Question: '''
require './app'
run Sinatra::Application
'''
'''
source 'http://rubygems.org'
gem 'heroku'
gem 'sinatra'
gem 'thin'
'''
'''
web: bundle exec rackup config.ru -p $PORT
'''
Here are my heroku logs
'''
2013-08-10T01:21:03.753984+00:00 app[web.1]: from /app/vendor/bundle/ruby/2.0.0/gems/rack-1.5.2/lib/rack/builder.rb:40:in 'parse_file'
2013-08-10T01:21:03.754180+00:00 app[web.1]: from /app/vendor/bundle/ruby/2.0.0/gems/rack-1.5.2/lib/rack/server.rb:250:in 'start'
2013-08-10T01:21:03.754180+00:00 app[web.1]: from /app/vendor/bundle/ruby/2.0.0/gems/rack-1.5.2/lib/rack/server.rb:141:in 'start'
2013-08-10T01:21:03.754180+00:00 app[web.1]: from /app/vendor/bundle/ruby/2.0.0/gems/rack-1.5.2/lib/rack/server.rb:199:in 'app'
2013-08-10T01:21:04.799863+00:00 heroku[web.1]: State changed from starting to crashed
2013-08-10T01:21:04.790161+00:00 heroku[web.1]: Process exited with status 1
2013-08-10T01:21:25.615653+00:00 heroku[router]: at=error code=H10 desc="App crashed" method=GET path=/ host=beer-voter.herokuapp.com fwd="98.173.1.66" dyno= connect= service= status=503 bytes=
2013-08-10T01:22:57.223684+00:00 heroku[router]: at=error code=H10 desc="App crashed" method=GET path=/ host=beer-voter.herokuapp.com fwd="98.173.1.66" dyno= connect= service= status=503 bytes=
2013-08-10T01:24:34.417907+00:00 heroku[api]: Starting process with command 'bundle exec rake db:migrate' by jgallardo720@gmail.com
2013-08-10T01:24:39.051510+00:00 heroku[run.1200]: Awaiting client
2013-08-10T01:24:39.073013+00:00 heroku[run.1200]: Starting process with command 'bundle exec rake db:migrate'
2013-08-10T01:24:41.746057+00:00 heroku[run.1200]: State changed from starting to up
2013-08-10T01:24:46.002914+00:00 heroku[run.1200]: Process exited with status 1
2013-08-10T01:24:46.018585+00:00 heroku[run.1200]: State changed from up to complete
2013-08-10T01:26:31.150052+00:00 heroku[router]: at=error code=H10 desc="App crashed" method=GET path=/ host=beer-voter.herokuapp.com fwd="98.173.1.66" dyno= connect= service= status=503 bytes=
2013-08-10T01:29:07.598813+00:00 heroku[web.1]: State changed from crashed to starting
2013-08-10T01:29:11.616194+00:00 heroku[web.1]: Starting process with command 'bundle exec rackup config.ru -p 26270'
2013-08-10T01:29:15.827320+00:00 app[web.1]: /app/config.ru:1:in 'require': cannot load such file -- ./app (LoadError)
2013-08-10T01:29:15.827320+00:00 app[web.1]: from /app/config.ru:1:in 'block in <main>'
2013-08-10T01:29:15.827320+00:00 app[web.1]: from /app/vendor/bundle/ruby/2.0.0/gems/rack-1.5.2/lib/rack/builder.rb:55:in 'instance_eval'
2013-08-10T01:29:15.827320+00:00 app[web.1]: from /app/config.ru:in 'new'
2013-08-10T01:29:15.827320+00:00 app[web.1]: from /app/config.ru:in '<main>'
2013-08-10T01:29:15.827320+00:00 app[web.1]: from /app/vendor/bundle/ruby/2.0.0/gems/rack-1.5.2/lib/rack/builder.rb:40:in 'parse_file'
2013-08-10T01:29:15.827320+00:00 app[web.1]: from /app/vendor/bundle/ruby/2.0.0/gems/rack-1.5.2/lib/rack/server.rb:277:in 'build_app_and_options_from_config'
2013-08-10T01:29:15.827320+00:00 app[web.1]: from /app/vendor/bundle/ruby/2.0.0/gems/rack-1.5.2/lib/rack/builder.rb:49:in 'new_from_string'
2013-08-10T01:29:15.827320+00:00 app[web.1]: from /app/vendor/bundle/ruby/2.0.0/gems/rack-1.5.2/lib/rack/builder.rb:55:in 'initialize'
2013-08-10T01:29:15.827320+00:00 app[web.1]: from /app/vendor/bundle/ruby/2.0.0/gems/rack-1.5.2/lib/rack/builder.rb:49:in 'eval'
2013-08-10T01:29:15.827512+00:00 app[web.1]: from /app/vendor/bundle/ruby/2.0.0/gems/rack-1.5.2/lib/rack/server.rb:199:in 'app'
2013-08-10T01:29:15.827512+00:00 app[web.1]: from /app/vendor/bundle/ruby/2.0.0/gems/rack-1.5.2/lib/rack/server.rb:314:in 'wrapped_app'
2013-08-10T01:29:15.827512+00:00 app[web.1]: from /app/vendor/bundle/ruby/2.0.0/gems/rack-1.5.2/lib/rack/server.rb:250:in 'start'
2013-08-10T01:29:15.827512+00:00 app[web.1]: from /app/vendor/bundle/ruby/2.0.0/gems/rack-1.5.2/lib/rack/server.rb:141:in 'start'
2013-08-10T01:29:15.827512+00:00 app[web.1]: from /app/vendor/bundle/ruby/2.0.0/bin/rackup:23:in 'load'
2013-08-10T01:29:15.827512+00:00 app[web.1]: from /app/vendor/bundle/ruby/2.0.0/gems/rack-1.5.2/bin/rackup:4:in '<top (required)>'
2013-08-10T01:29:15.827799+00:00 app[web.1]: from /app/vendor/bundle/ruby/2.0.0/bin/rackup:23:in '<main>'
2013-08-10T01:29:17.475127+00:00 heroku[web.1]: State changed from starting to crashed
2013-08-10T01:29:17.455240+00:00 heroku[web.1]: Process exited with status 1
2013-08-10T01:39:12.643653+00:00 heroku[web.1]: State changed from crashed to starting
2013-08-10T01:39:15.630798+00:00 heroku[web.1]: Starting process with command 'bundle exec rackup config.ru -p 26323'
2013-08-10T01:39:17.108286+00:00 app[web.1]: from /app/config.ru:1:in 'block in <main>'
2013-08-10T01:39:17.108286+00:00 app[web.1]: from /app/vendor/bundle/ruby/2.0.0/gems/rack-1.5.2/lib/rack/builder.rb:55:in 'instance_eval'
2013-08-10T01:39:17.108286+00:00 app[web.1]: from /app/vendor/bundle/ruby/2.0.0/gems/rack-1.5.2/lib/rack/builder.rb:55:in 'initialize'
2013-08-10T01:39:17.108286+00:00 app[web.1]: from /app/config.ru:in 'new'
2013-08-10T01:39:17.108286+00:00 app[web.1]: from /app/config.ru:in '<main>'
2013-08-10T01:39:17.108286+00:00 app[web.1]: /app/config.ru:1:in 'require': cannot load such file -- ./app (LoadError)
2013-08-10T01:39:17.108286+00:00 app[web.1]: from /app/vendor/bundle/ruby/2.0.0/gems/rack-1.5.2/lib/rack/builder.rb:49:in 'eval'
2013-08-10T01:39:17.108286+00:00 app[web.1]: from /app/vendor/bundle/ruby/2.0.0/gems/rack-1.5.2/lib/rack/builder.rb:49:in 'new_from_string'
2013-08-10T01:39:17.108286+00:00 app[web.1]: from /app/vendor/bundle/ruby/2.0.0/gems/rack-1.5.2/lib/rack/builder.rb:40:in 'parse_file'
2013-08-10T01:39:17.108286+00:00 app[web.1]: from /app/vendor/bundle/ruby/2.0.0/gems/rack-1.5.2/lib/rack/server.rb:277:in 'build_app_and_options_from_config'
2013-08-10T01:39:17.108500+00:00 app[web.1]: from /app/vendor/bundle/ruby/2.0.0/gems/rack-1.5.2/lib/rack/server.rb:199:in 'app'
2013-08-10T01:39:17.108500+00:00 app[web.1]: from /app/vendor/bundle/ruby/2.0.0/gems/rack-1.5.2/lib/rack/server.rb:314:in 'wrapped_app'
2013-08-10T01:39:17.108500+00:00 app[web.1]: from /app/vendor/bundle/ruby/2.0.0/gems/rack-1.5.2/lib/rack/server.rb:250:in 'start'
2013-08-10T01:39:17.108500+00:00 app[web.1]: from /app/vendor/bundle/ruby/2.0.0/gems/rack-1.5.2/lib/rack/server.rb:141:in 'start'
2013-08-10T01:39:17.108500+00:00 app[web.1]: from /app/vendor/bundle/ruby/2.0.0/gems/rack-1.5.2/bin/rackup:4:in '<top (required)>'
2013-08-10T01:39:17.108500+00:00 app[web.1]: from /app/vendor/bundle/ruby/2.0.0/bin/rackup:23:in 'load'
2013-08-10T01:39:17.108500+00:00 app[web.1]: from /app/vendor/bundle/ruby/2.0.0/bin/rackup:23:in '<main>'
2013-08-10T01:39:18.608414+00:00 heroku[web.1]: Process exited with status 1
2013-08-10T01:39:18.624453+00:00 heroku[web.1]: State changed from starting to crashed
2013-08-10T01:49:20.129509+00:00 heroku[web.1]: State changed from crashed to starting
2013-08-10T01:49:25.310821+00:00 heroku[web.1]: Starting process with command 'bundle exec rackup config.ru -p 31607'
2013-08-10T01:49:29.293008+00:00 app[web.1]: from /app/config.ru:1:in 'block in <main>'
2013-08-10T01:49:29.293008+00:00 app[web.1]: /app/config.ru:1:in 'require': cannot load such file -- ./app (LoadError)
2013-08-10T01:49:29.293008+00:00 app[web.1]: from /app/vendor/bundle/ruby/2.0.0/gems/rack-1.5.2/lib/rack/builder.rb:55:in 'instance_eval'
2013-08-10T01:49:29.293008+00:00 app[web.1]: from /app/vendor/bundle/ruby/2.0.0/gems/rack-1.5.2/lib/rack/builder.rb:55:in 'initialize'
2013-08-10T01:49:29.293008+00:00 app[web.1]: from /app/config.ru:in 'new'
2013-08-10T01:49:29.293008+00:00 app[web.1]: from /app/config.ru:in '<main>'
2013-08-10T01:49:29.293225+00:00 app[web.1]: from /app/vendor/bundle/ruby/2.0.0/gems/rack-1.5.2/lib/rack/server.rb:314:in 'wrapped_app'
2013-08-10T01:49:29.293008+00:00 app[web.1]: from /app/vendor/bundle/ruby/2.0.0/gems/rack-1.5.2/lib/rack/builder.rb:49:in 'eval'
2013-08-10T01:49:29.293008+00:00 app[web.1]: from /app/vendor/bundle/ruby/2.0.0/gems/rack-1.5.2/lib/rack/builder.rb:49:in 'new_from_string'
2013-08-10T01:49:29.293008+00:00 app[web.1]: from /app/vendor/bundle/ruby/2.0.0/gems/rack-1.5.2/lib/rack/server.rb:277:in 'build_app_and_options_from_config'
2013-08-10T01:49:29.293225+00:00 app[web.1]: from /app/vendor/bundle/ruby/2.0.0/gems/rack-1.5.2/lib/rack/server.rb:199:in 'app'
2013-08-10T01:49:29.293225+00:00 app[web.1]: from /app/vendor/bundle/ruby/2.0.0/gems/rack-1.5.2/bin/rackup:4:in '<top (required)>'
2013-08-10T01:49:29.293225+00:00 app[web.1]: from /app/vendor/bundle/ruby/2.0.0/gems/rack-1.5.2/lib/rack/server.rb:141:in 'start'
2013-08-10T01:49:29.293225+00:00 app[web.1]: from /app/vendor/bundle/ruby/2.0.0/bin/rackup:23:in 'load'
2013-08-10T01:49:29.293008+00:00 app[web.1]: from /app/vendor/bundle/ruby/2.0.0/gems/rack-1.5.2/lib/rack/builder.rb:40:in 'parse_file'
2013-08-10T01:49:29.293225+00:00 app[web.1]: from /app/vendor/bundle/ruby/2.0.0/bin/rackup:23:in '<main>'
2013-08-10T01:49:29.293225+00:00 app[web.1]: from /app/vendor/bundle/ruby/2.0.0/gems/rack-1.5.2/lib/rack/server.rb:250:in 'start'
2013-08-10T01:49:30.776901+00:00 heroku[web.1]: Process exited with status 1
2013-08-10T01:49:30.787136+00:00 heroku[web.1]: State changed from starting to crashed
2013-08-10T01:59:30.949128+00:00 heroku[web.1]: State changed from crashed to starting
2013-08-10T01:59:34.018512+00:00 heroku[web.1]: Starting process with command 'bundle exec rackup config.ru -p 53386'
2013-08-10T01:59:35.253202+00:00 app[web.1]: /app/config.ru:1:in 'require': cannot load such file -- ./app (LoadError)
2013-08-10T01:59:35.253202+00:00 app[web.1]: from /app/config.ru:1:in 'block in <main>'
2013-08-10T01:59:35.253202+00:00 app[web.1]: from /app/vendor/bundle/ruby/2.0.0/gems/rack-1.5.2/lib/rack/builder.rb:55:in 'instance_eval'
2013-08-10T01:59:35.253202+00:00 app[web.1]: from /app/vendor/bundle/ruby/2.0.0/gems/rack-1.5.2/lib/rack/builder.rb:55:in 'initialize'
2013-08-10T01:59:35.253202+00:00 app[web.1]: from /app/config.ru:in 'new'
2013-08-10T01:59:35.253202+00:00 app[web.1]: from /app/config.ru:in '<main>'
2013-08-10T01:59:35.253202+00:00 app[web.1]: from /app/vendor/bundle/ruby/2.0.0/gems/rack-1.5.2/lib/rack/builder.rb:49:in 'eval'
2013-08-10T01:59:35.253202+00:00 app[web.1]: from /app/vendor/bundle/ruby/2.0.0/gems/rack-1.5.2/lib/rack/builder.rb:49:in 'new_from_string'
2013-08-10T01:59:35.253202+00:00 app[web.1]: from /app/vendor/bundle/ruby/2.0.0/gems/rack-1.5.2/lib/rack/builder.rb:40:in 'parse_file'
2013-08-10T01:59:35.253202+00:00 app[web.1]: from /app/vendor/bundle/ruby/2.0.0/gems/rack-1.5.2/lib/rack/server.rb:277:in 'build_app_and_options_from_config'
2013-08-10T01:59:35.253385+00:00 app[web.1]: from /app/vendor/bundle/ruby/2.0.0/gems/rack-1.5.2/lib/rack/server.rb:314:in 'wrapped_app'
2013-08-10T01:59:35.253385+00:00 app[web.1]: from /app/vendor/bundle/ruby/2.0.0/gems/rack-1.5.2/lib/rack/server.rb:250:in 'start'
2013-08-10T01:59:35.253385+00:00 app[web.1]: from /app/vendor/bundle/ruby/2.0.0/gems/rack-1.5.2/lib/rack/server.rb:141:in 'start'
2013-08-10T01:59:35.253385+00:00 app[web.1]: from /app/vendor/bundle/ruby/2.0.0/gems/rack-1.5.2/bin/rackup:4:in '<top (required)>'
2013-08-10T01:59:35.253385+00:00 app[web.1]: from /app/vendor/bundle/ruby/2.0.0/bin/rackup:23:in 'load'
2013-08-10T01:59:35.253385+00:00 app[web.1]: from /app/vendor/bundle/ruby/2.0.0/bin/rackup:23:in '<main>'
2013-08-10T01:59:36.518901+00:00 heroku[web.1]: State changed from starting to crashed
2013-08-10T01:59:36.501648+00:00 heroku[web.1]: Process exited with status 1
2013-08-10T01:59:35.253385+00:00 app[web.1]: from /app/vendor/bundle/ruby/2.0.0/gems/rack-1.5.2/lib/rack/server.rb:199:in 'app'
2013-08-10T02:00:18.345271+00:00 heroku[router]: at=error code=H10 desc="App crashed" method=GET path=/ host=beer-voter.herokuapp.com fwd="98.173.1.66" dyno= connect= service= status=503 bytes=
2013-08-10T02:02:01.913591+00:00 heroku[router]: at=error code=H10 desc="App crashed" method=GET path=/ host=beer-voter.herokuapp.com fwd="98.173.1.66" dyno= connect= service= status=503 bytes=
'''
And yes, this app is working locally

When I ran 'heroku ps' I get this error
'''
=== web (1X): 'bundle exec rackup config.ru -p $PORT'
web.1: crashed 2013/08/09 19:10:11 (~ 8m ago)
'''
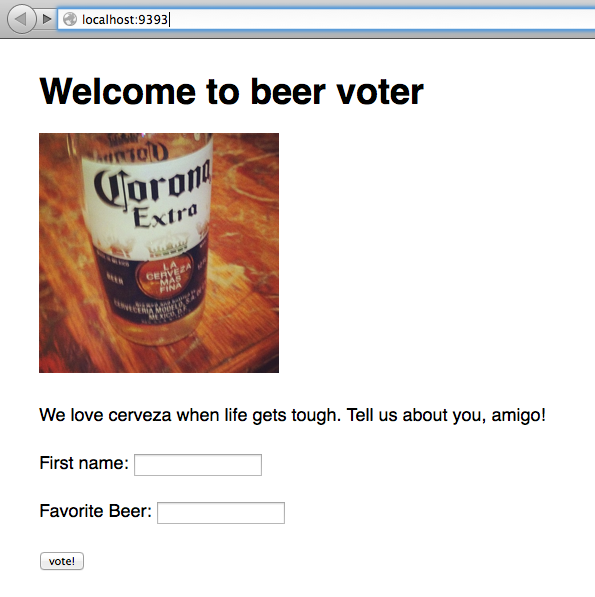
Answer: These two lines seem to be indicating the problem:
'''
2013-08-10T01:29:15.827320+00:00 app[web.1]: /app/config.ru:1:in 'require': cannot load such file -- ./app (LoadError)
2013-08-10T01:29:15.827320+00:00 app[web.1]: from /app/config.ru:1:in 'block in <main>'
'''
The app is trying to load your 'app.rb' file, but it isn't there. The fact that your app is working locally suggests that this file hasn't been added to git. Add this file (and any others your app uses), commit, and then push again:
'''
$ git add app.rb
$ git commit
$ git push heroku master
'''